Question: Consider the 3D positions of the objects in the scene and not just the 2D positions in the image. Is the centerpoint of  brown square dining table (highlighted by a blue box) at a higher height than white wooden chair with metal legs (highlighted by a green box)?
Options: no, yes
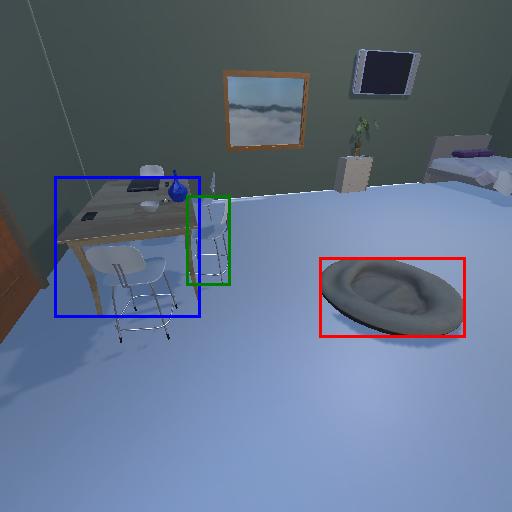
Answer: no